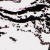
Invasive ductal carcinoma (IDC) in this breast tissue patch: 0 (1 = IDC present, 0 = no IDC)